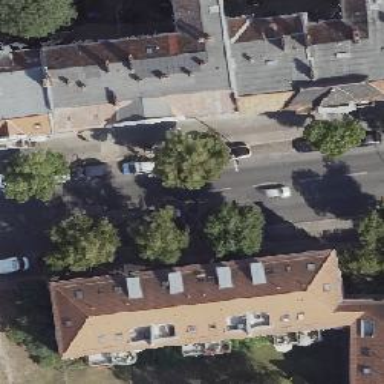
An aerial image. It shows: Broadleaved deciduous tree in parking area.